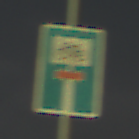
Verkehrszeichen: SackgasseRadverkehrDurchlaessig
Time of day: Night
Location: Outdoor (Urban)
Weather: PartlyCloudy
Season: NotSpecified
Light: Artificial